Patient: sex M, age 68
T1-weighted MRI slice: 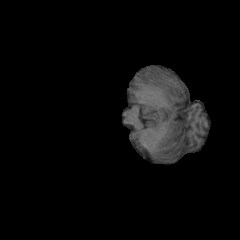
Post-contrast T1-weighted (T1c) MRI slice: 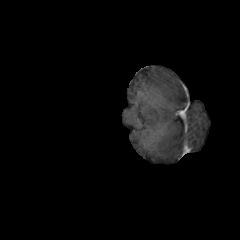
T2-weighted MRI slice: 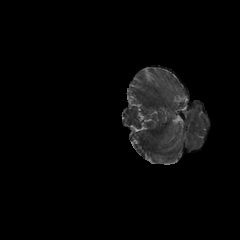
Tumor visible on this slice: no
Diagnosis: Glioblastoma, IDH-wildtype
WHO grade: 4